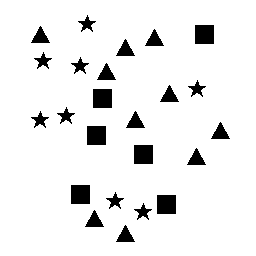
Squares: 6
Triangles: 10
Stars: 8
Total shapes: 24